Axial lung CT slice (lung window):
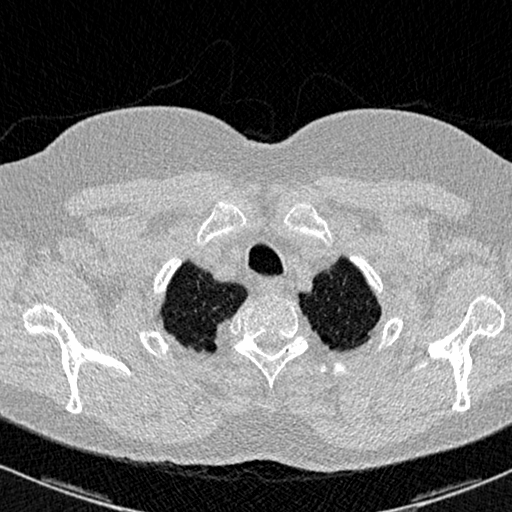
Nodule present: no